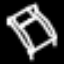
Label: bed